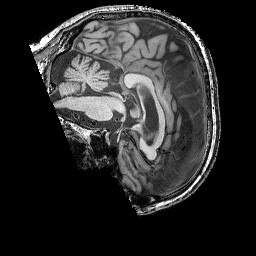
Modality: T1w
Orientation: sagittal
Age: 47
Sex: male
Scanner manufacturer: siemens
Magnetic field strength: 3 T
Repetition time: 2.25 s
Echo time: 0.00411 s